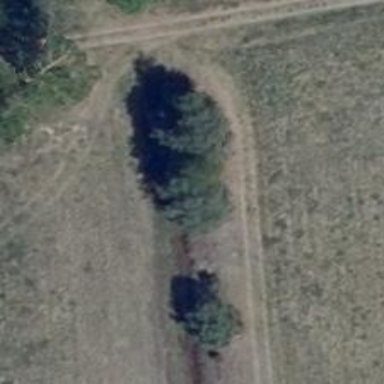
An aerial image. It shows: Row of deciduous broadleaved trees.